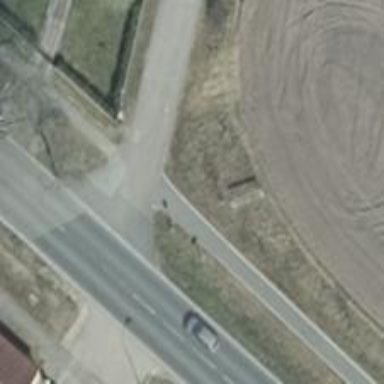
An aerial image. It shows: Smooth asphalt road in residential area.